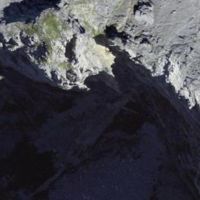
EUNIS habitat code: 48
Species observed at this site:
Saxifraga caesia